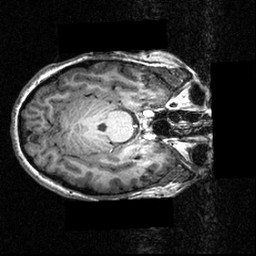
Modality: T1w
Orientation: axial
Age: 20
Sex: female
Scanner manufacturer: siemens
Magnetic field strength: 3.951 T
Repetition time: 1.5 s
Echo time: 0.00335 s